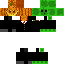
A male human skin with dark skin, wearing brown long hair dressed in a yellow suit and brown pants, featuring a closed mouth.